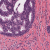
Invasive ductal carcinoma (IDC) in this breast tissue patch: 1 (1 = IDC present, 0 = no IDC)